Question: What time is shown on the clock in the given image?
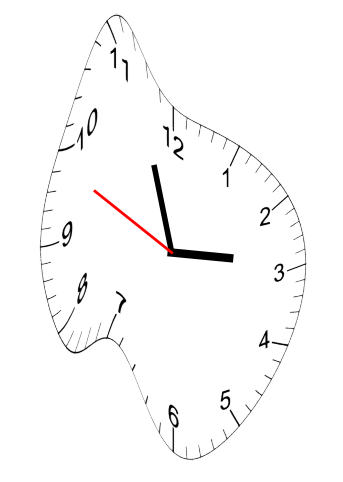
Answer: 02:56:49